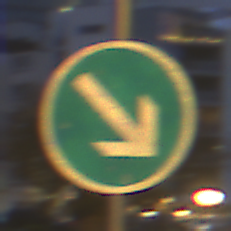
Verkehrszeichen: VorgeschriebeneVorbeifahrtRechts
Umgebung: Outdoor, Urban
Tageszeit: Night
Wetter: PartlyCloudy
Licht: Artificial
Jahreszeit: NotSpecified
Kontrast: HighContrast